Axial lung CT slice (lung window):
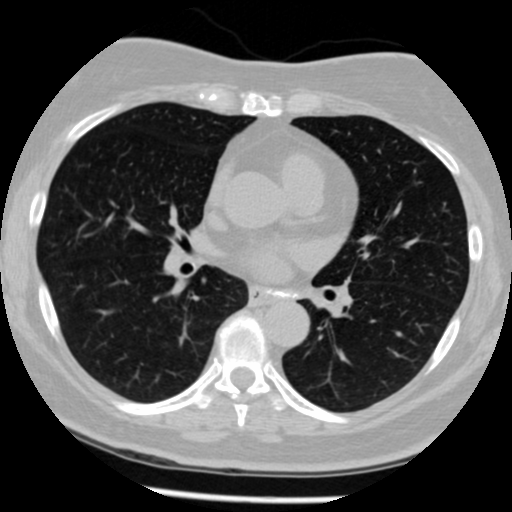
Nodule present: no